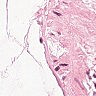
Metastatic tissue present: no